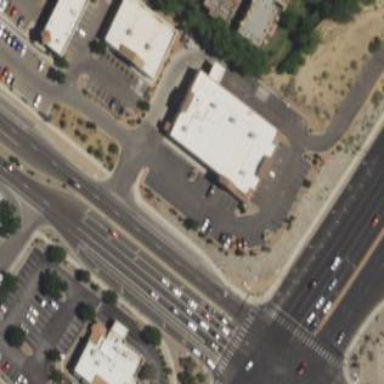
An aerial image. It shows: Retail building.